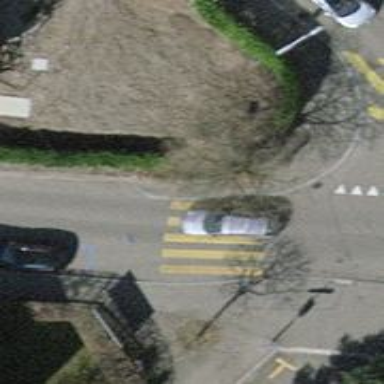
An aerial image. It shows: Kerb serving as barrier.